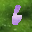
Label: 6